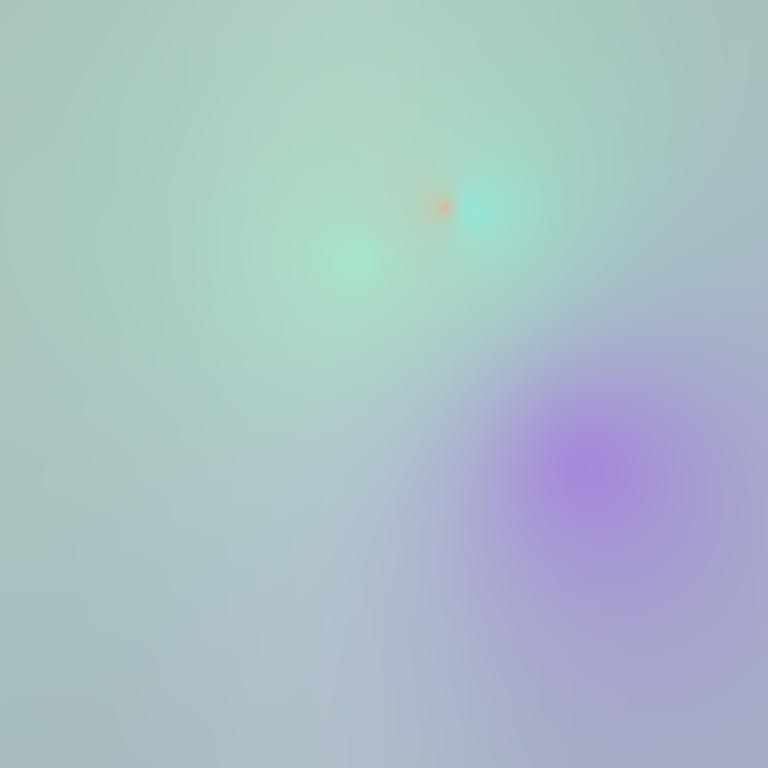
Abstract light effect, smooth gradient from soft teal to gentle lavender, serene atmosphere, diffuse glow, no room, no furniture, no objects.